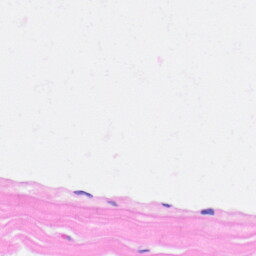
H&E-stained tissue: Heart